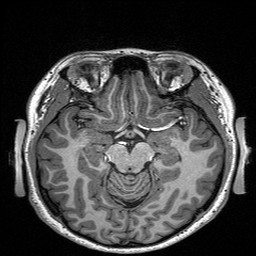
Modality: T1w
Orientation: coronal